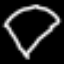
Label: diamond